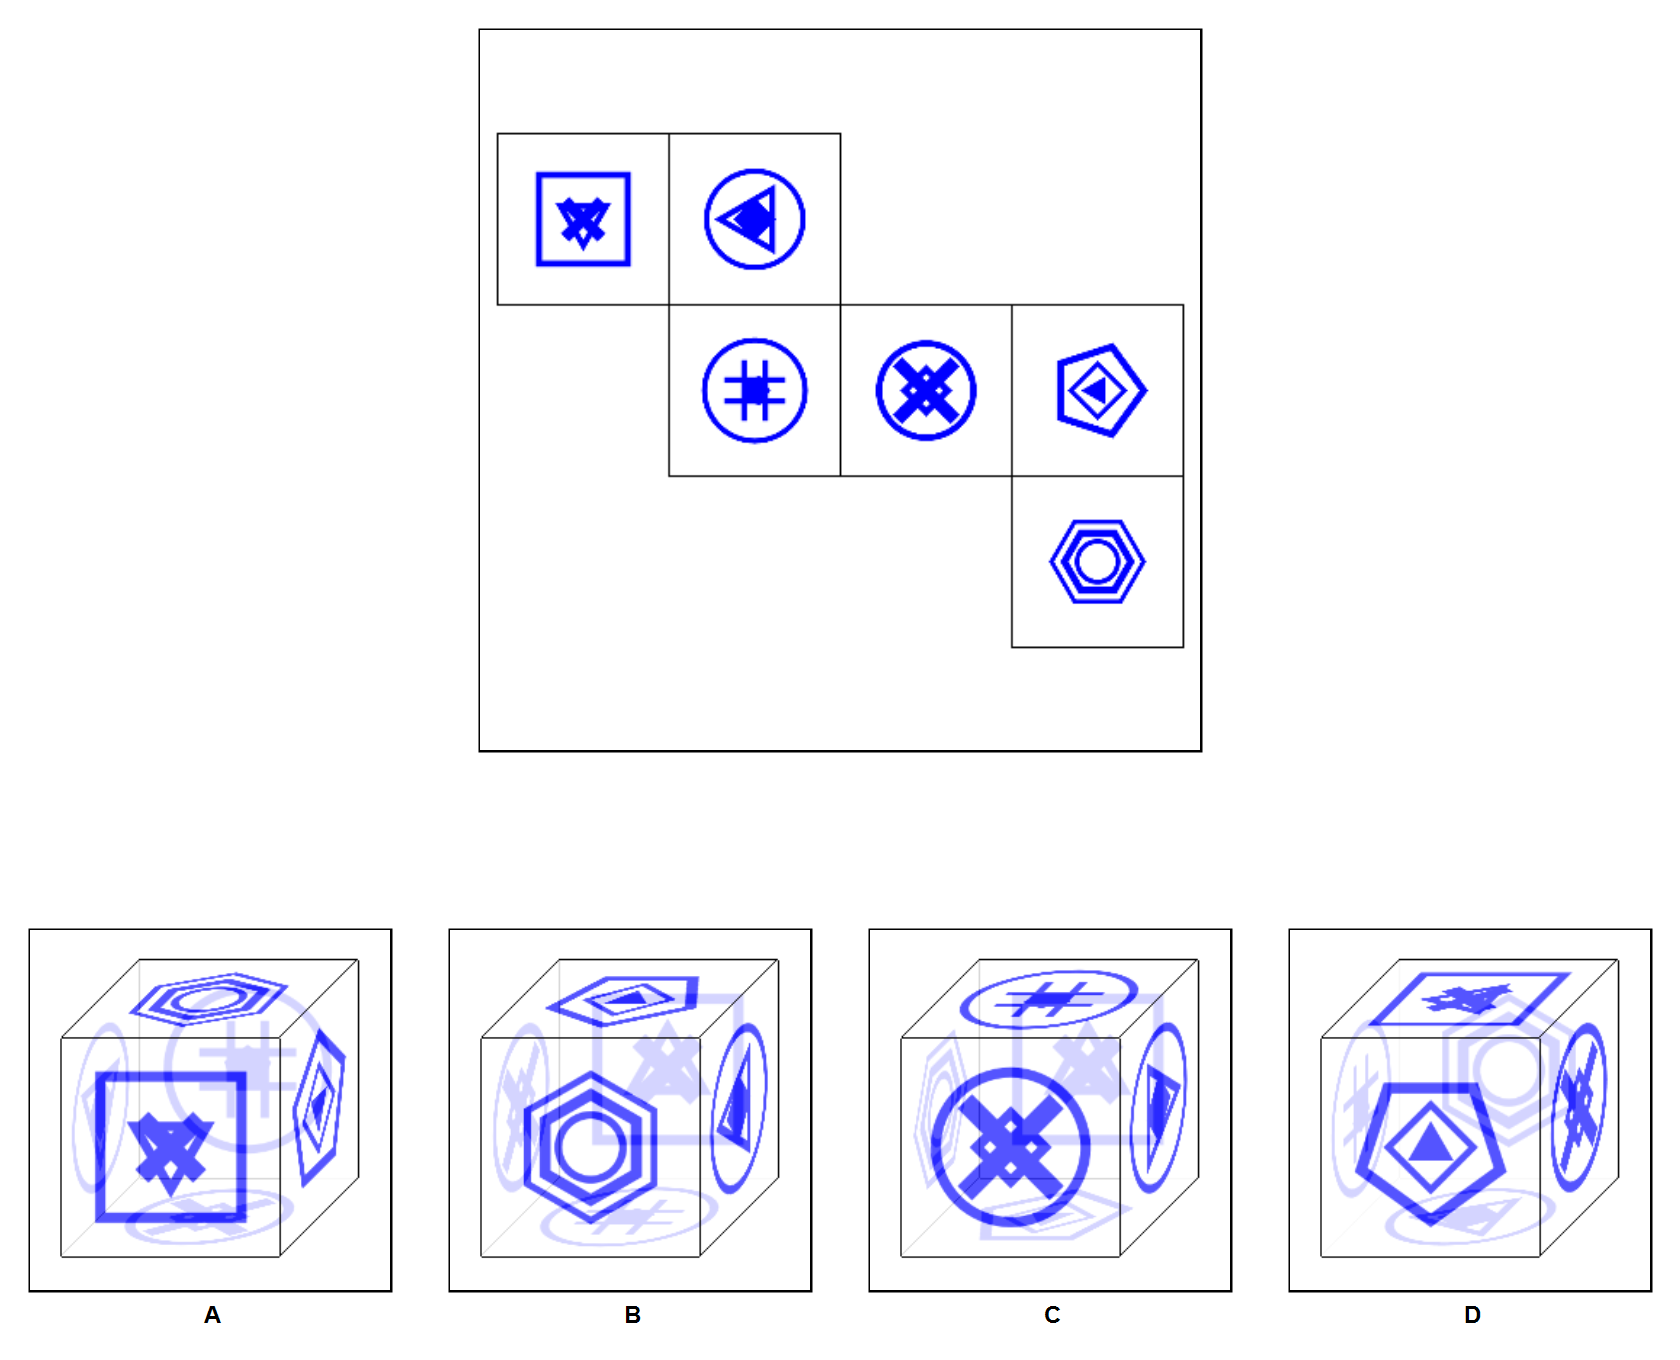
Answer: C